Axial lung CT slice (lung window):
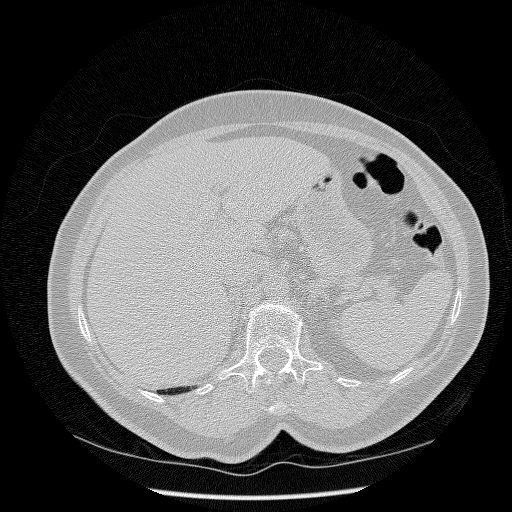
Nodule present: no